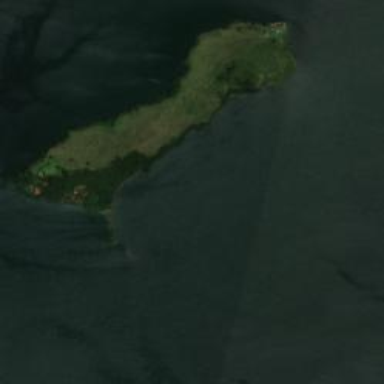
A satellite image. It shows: Island.